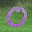
Label: 0